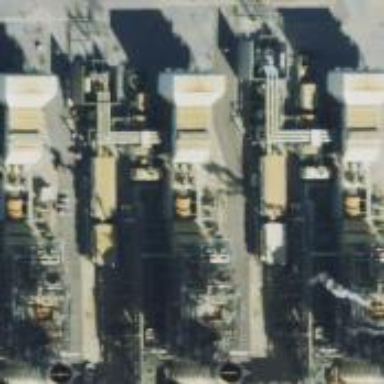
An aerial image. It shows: Gas-powered generator. It is gas turbine type generator.